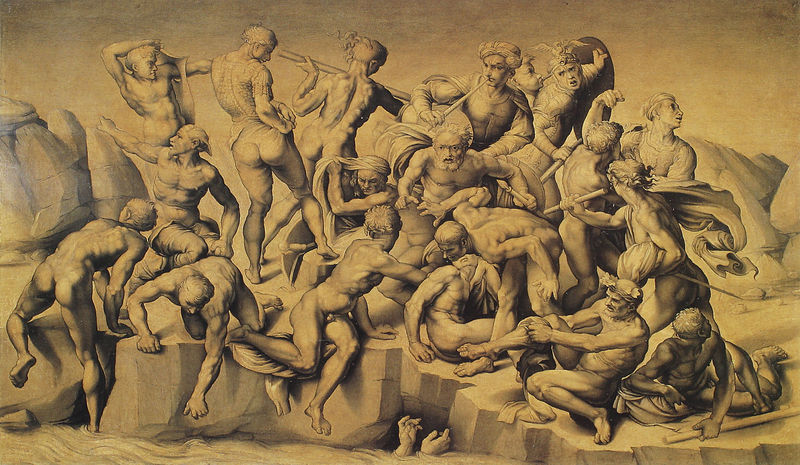
Titel: Der Kampf von Cascina
Künstler: Aristotele da Sangallo
Institution: Holkham Estate, The Earl of Leicester and Trustees of the
Schlagwörter: akt, felsen, hand, kampf, kopf, körper, nackt, wasser, ufer, frau, männer, skizze, zeichnung, bart, arme, steine, hände, haare, stock, küste, stab, studie, berge, sepia, schlacht, muskeln, schild, helm, feksen, raffael, po, hhelm